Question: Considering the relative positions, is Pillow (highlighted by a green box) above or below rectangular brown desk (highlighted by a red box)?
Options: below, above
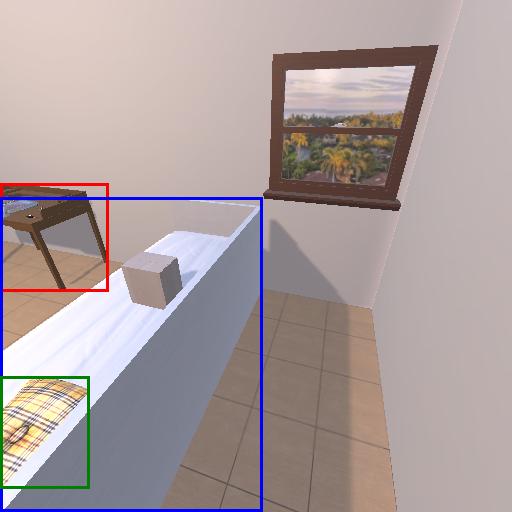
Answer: below